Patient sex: F
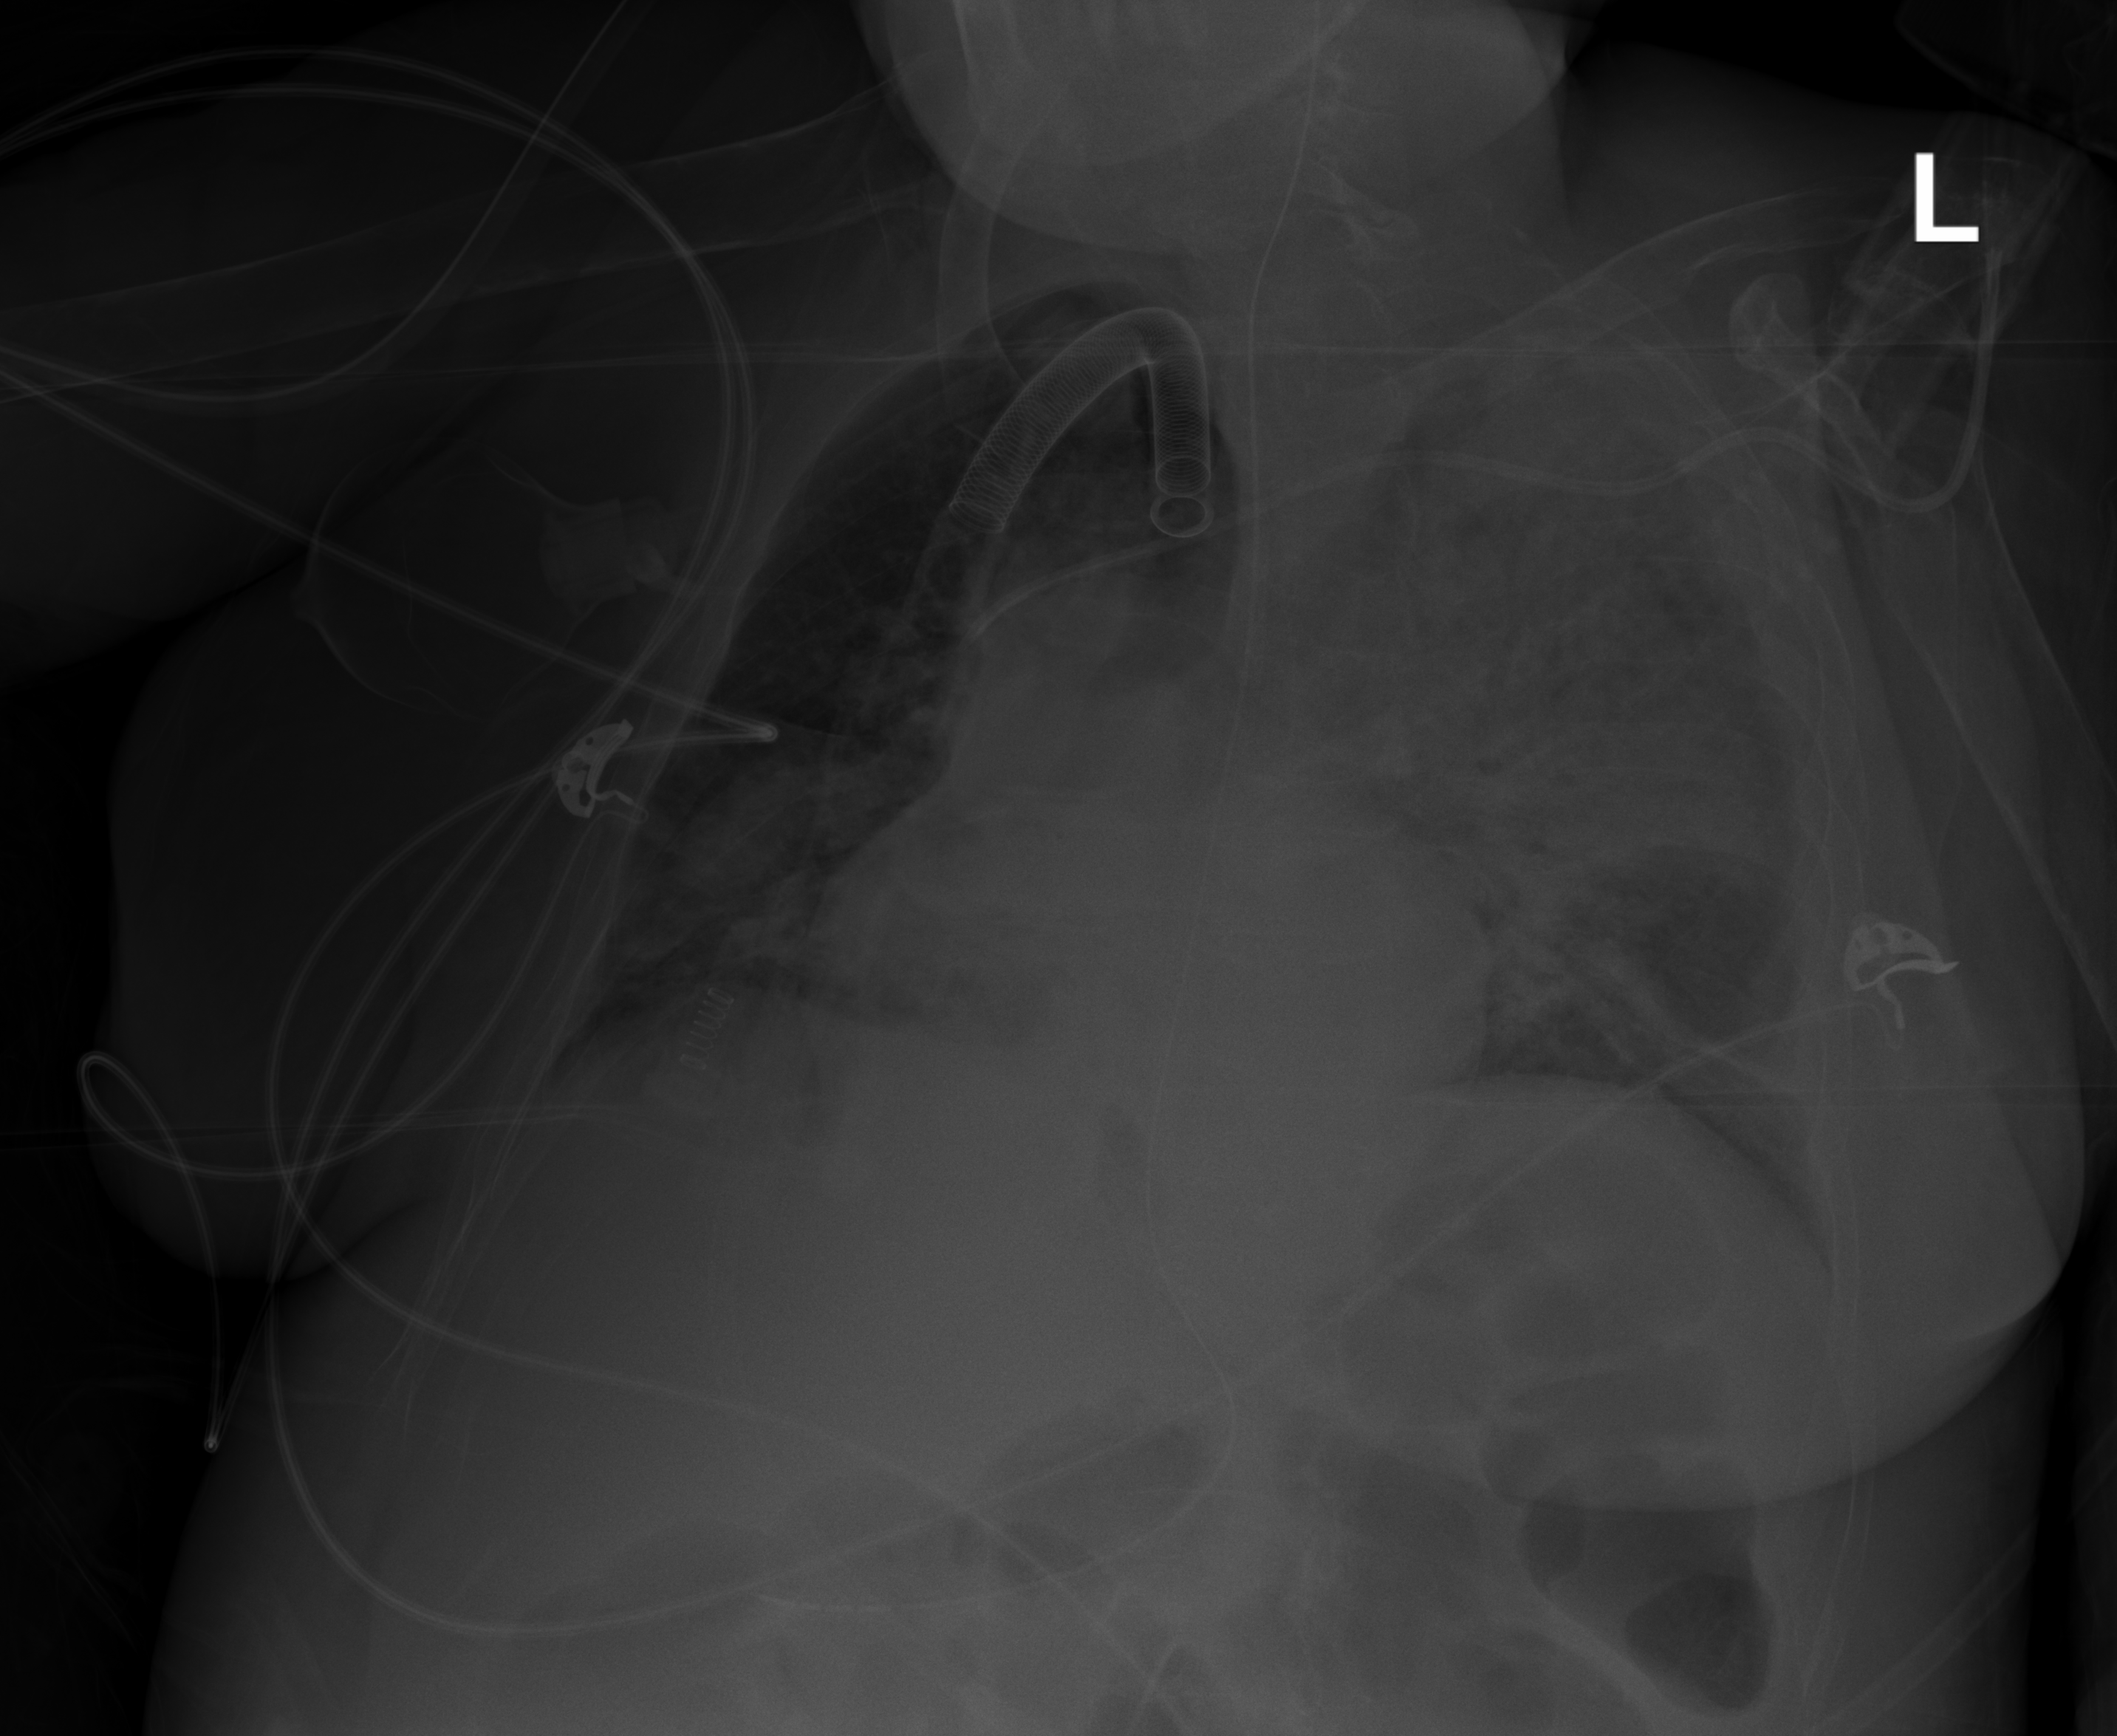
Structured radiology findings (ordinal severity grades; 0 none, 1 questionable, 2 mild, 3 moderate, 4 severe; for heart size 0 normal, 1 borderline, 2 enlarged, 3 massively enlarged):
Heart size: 1
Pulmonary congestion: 2
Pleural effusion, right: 2
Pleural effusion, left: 2
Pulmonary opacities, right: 2
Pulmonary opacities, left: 4
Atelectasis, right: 2
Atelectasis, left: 4